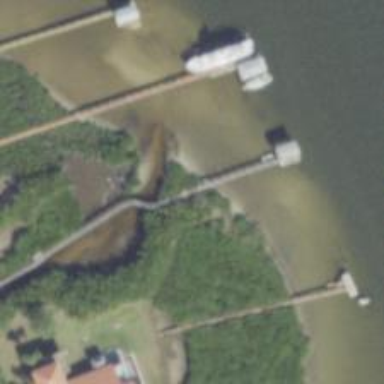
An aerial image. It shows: Man-made pier.